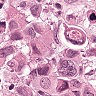
Metastatic tissue present: yes